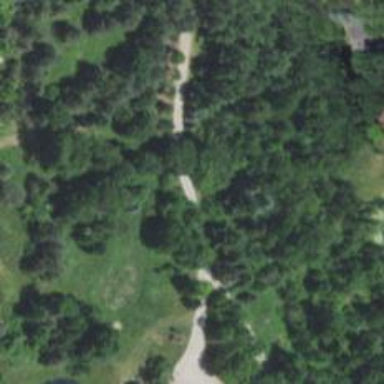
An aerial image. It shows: Driveway.